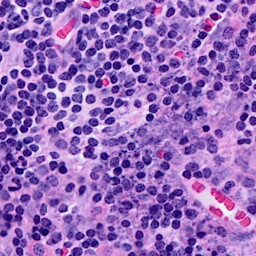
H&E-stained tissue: Breast